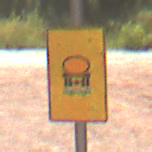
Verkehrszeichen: FahrzeugeMitWassergefaehrdenderLadungOhnePfeilsymbol
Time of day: MorningAfternoon
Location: Outdoor (Nature)
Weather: Clear
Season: Summer
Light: Natural